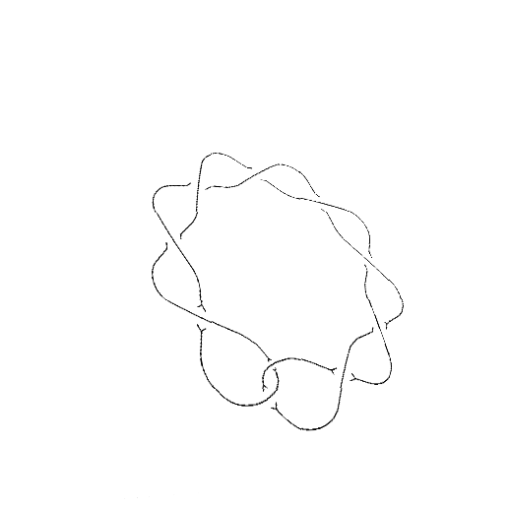
Crossing number: 10